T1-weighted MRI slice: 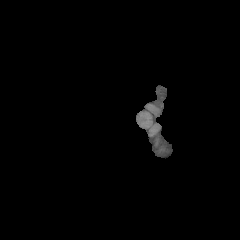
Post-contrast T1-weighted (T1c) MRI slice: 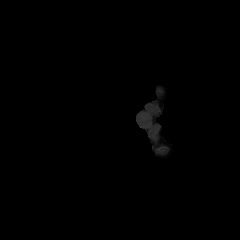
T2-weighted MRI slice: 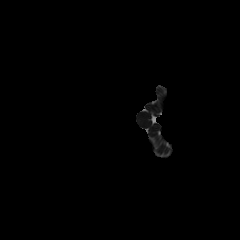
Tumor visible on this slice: no